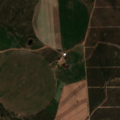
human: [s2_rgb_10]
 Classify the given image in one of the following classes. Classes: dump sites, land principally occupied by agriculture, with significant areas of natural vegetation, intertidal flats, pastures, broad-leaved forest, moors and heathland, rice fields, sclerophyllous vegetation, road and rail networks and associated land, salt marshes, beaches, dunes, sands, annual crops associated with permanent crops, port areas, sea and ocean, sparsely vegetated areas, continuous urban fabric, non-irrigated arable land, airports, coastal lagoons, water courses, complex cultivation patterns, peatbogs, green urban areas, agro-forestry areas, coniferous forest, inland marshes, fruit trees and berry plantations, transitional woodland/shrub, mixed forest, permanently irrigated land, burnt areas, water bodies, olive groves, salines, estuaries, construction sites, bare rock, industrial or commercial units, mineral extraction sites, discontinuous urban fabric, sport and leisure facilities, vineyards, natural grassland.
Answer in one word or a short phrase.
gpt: continuous urban fabric